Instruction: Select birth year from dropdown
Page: traveler
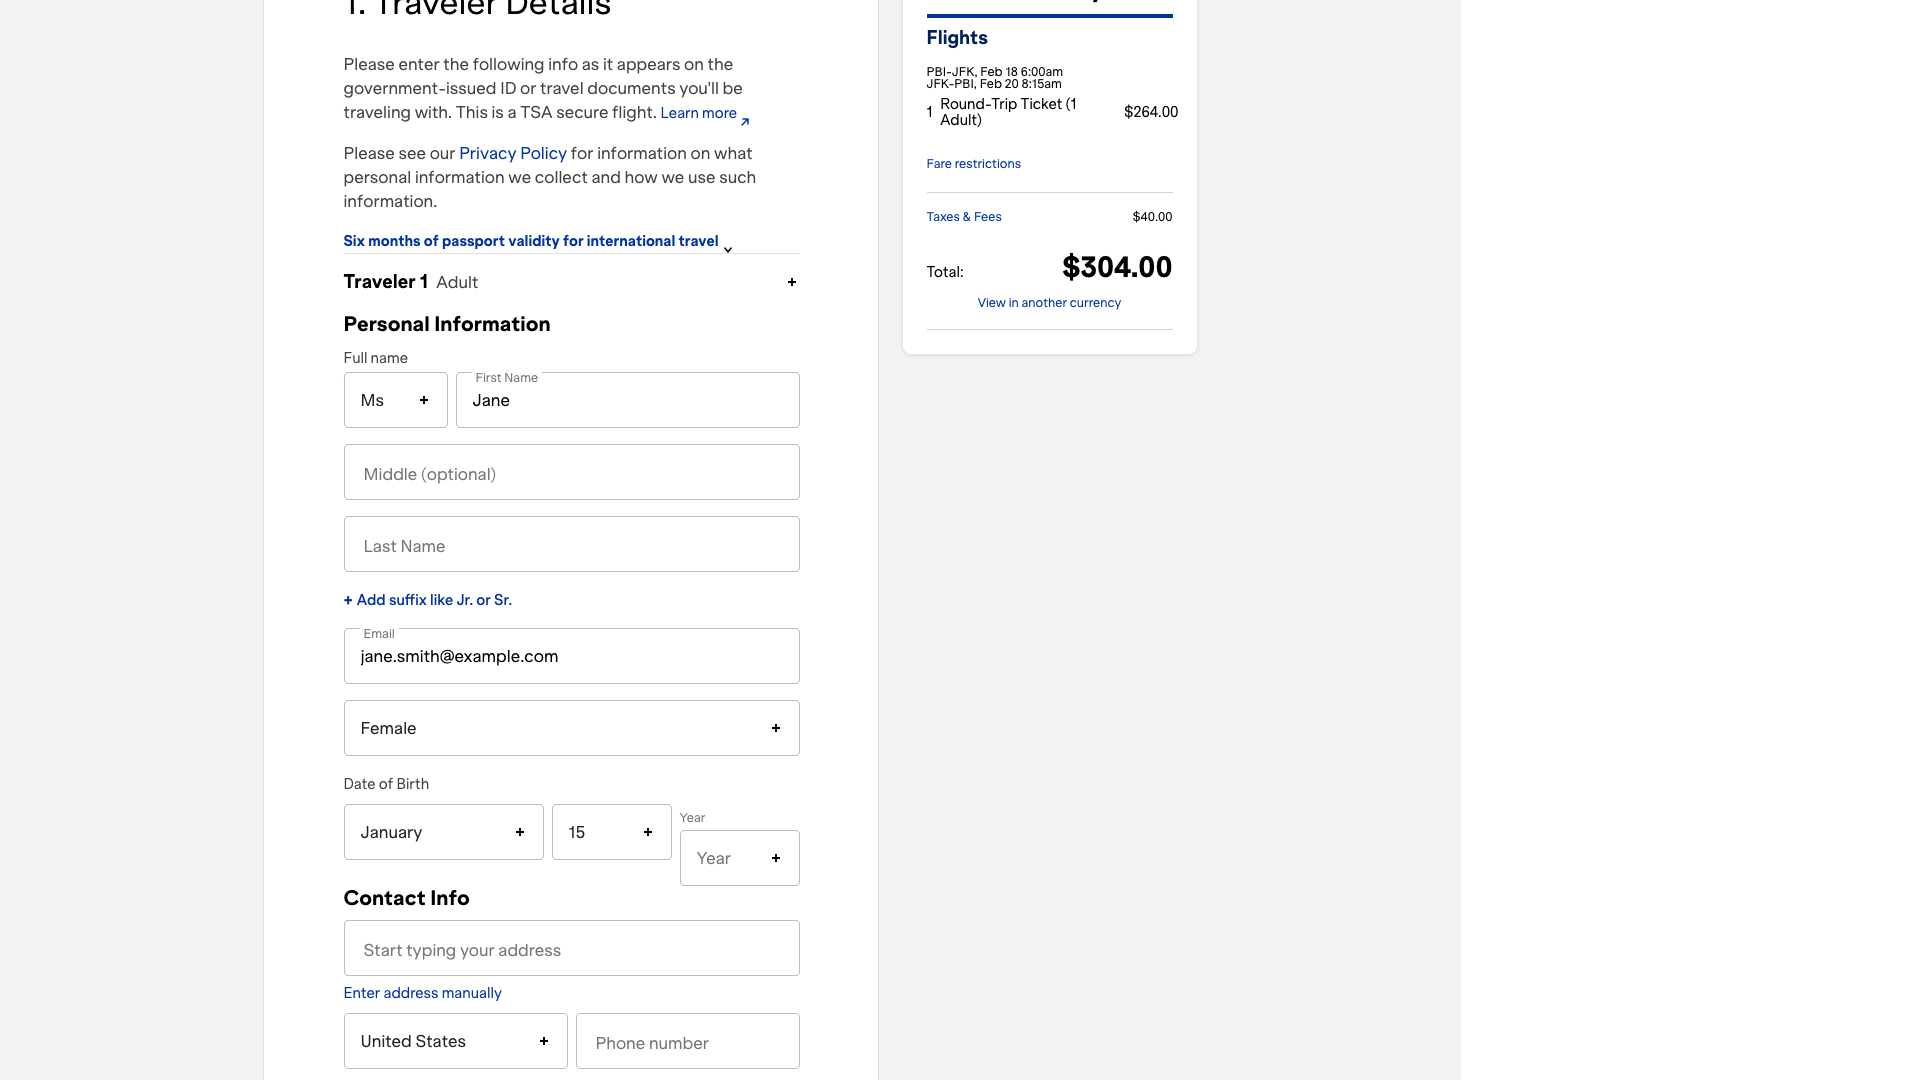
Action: click